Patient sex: M
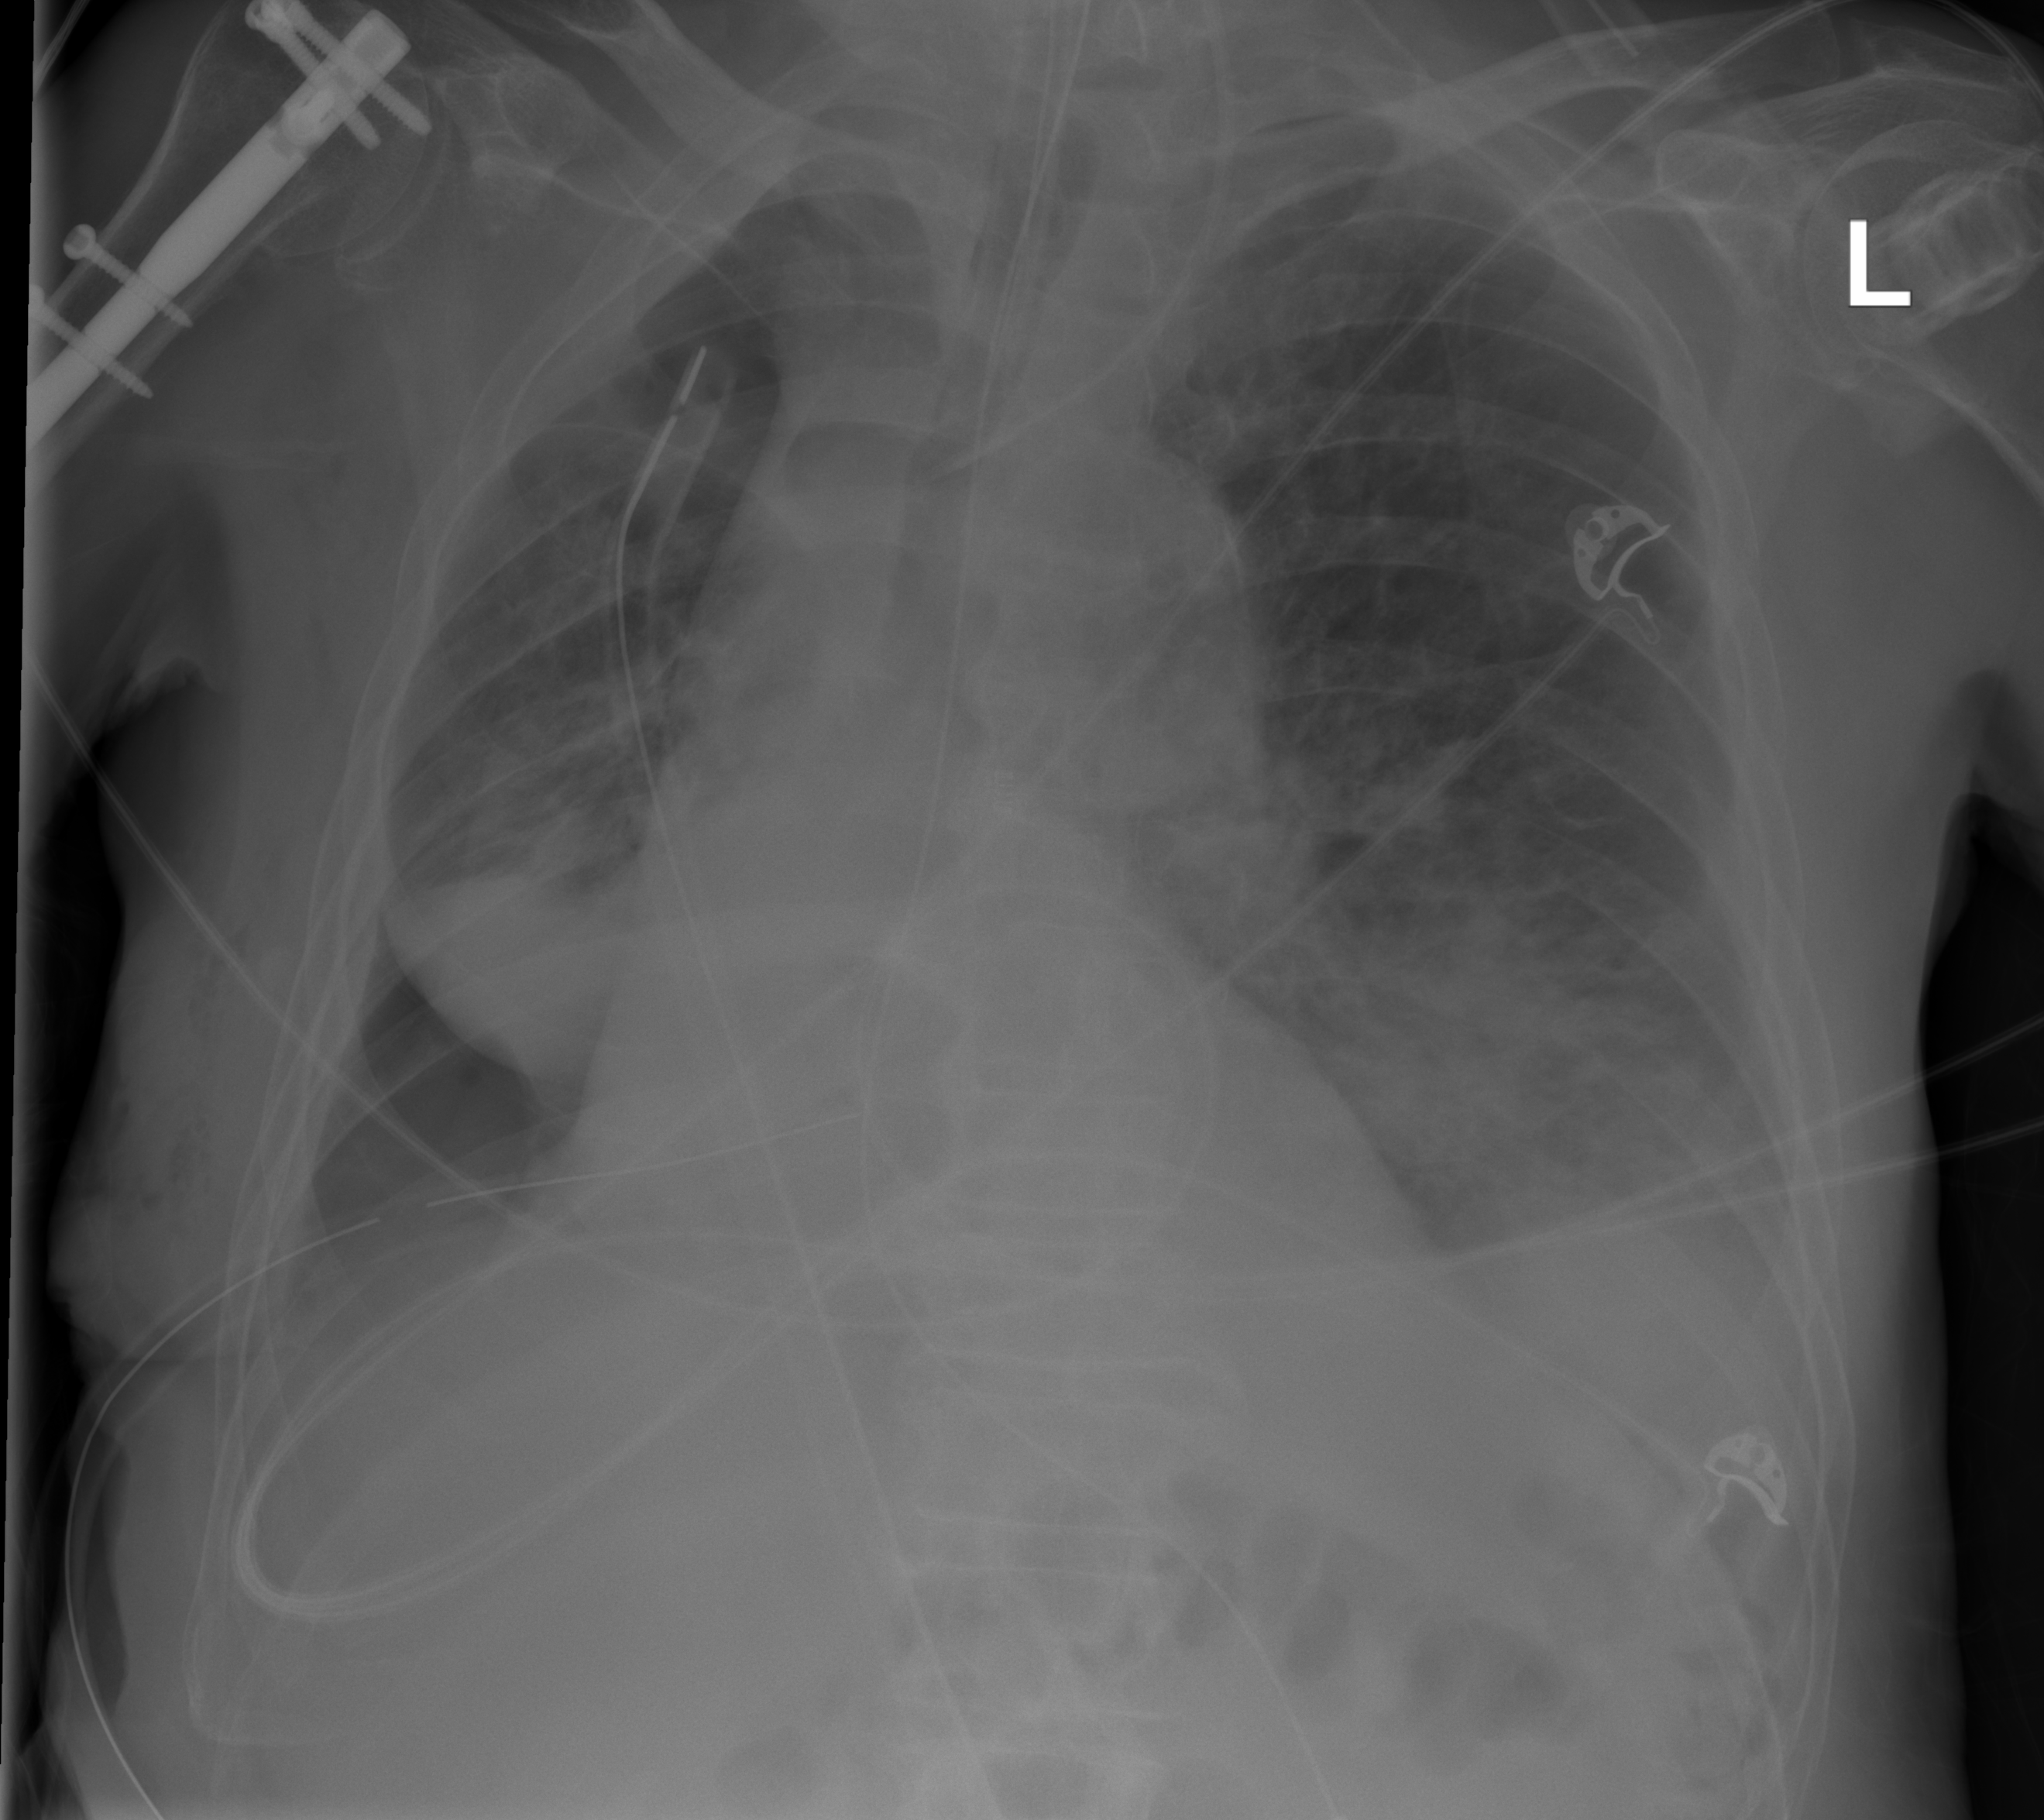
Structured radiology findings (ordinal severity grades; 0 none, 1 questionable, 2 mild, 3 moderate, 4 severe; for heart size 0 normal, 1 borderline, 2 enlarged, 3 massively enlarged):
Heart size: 2
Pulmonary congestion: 0
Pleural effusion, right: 1
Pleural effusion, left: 2
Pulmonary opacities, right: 1
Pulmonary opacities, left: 3
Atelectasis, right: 3
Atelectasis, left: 3